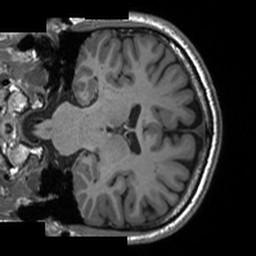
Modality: T1w
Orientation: coronal
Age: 47
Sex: male
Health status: healthy
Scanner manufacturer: siemens
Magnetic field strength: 3 T
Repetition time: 2 s
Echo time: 0.00203 s